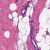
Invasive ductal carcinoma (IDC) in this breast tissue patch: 0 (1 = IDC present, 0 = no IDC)